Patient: sex M, age 60
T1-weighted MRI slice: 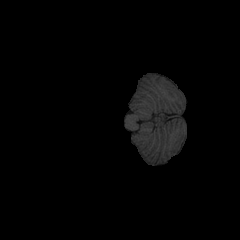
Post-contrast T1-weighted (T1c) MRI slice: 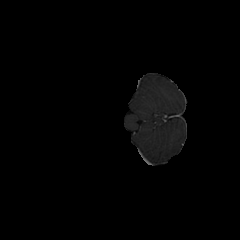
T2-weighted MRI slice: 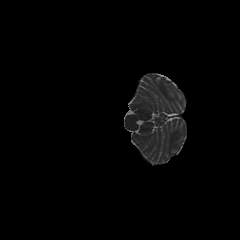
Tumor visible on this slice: no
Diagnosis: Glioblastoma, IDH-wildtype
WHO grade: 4